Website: walmart
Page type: address-validator
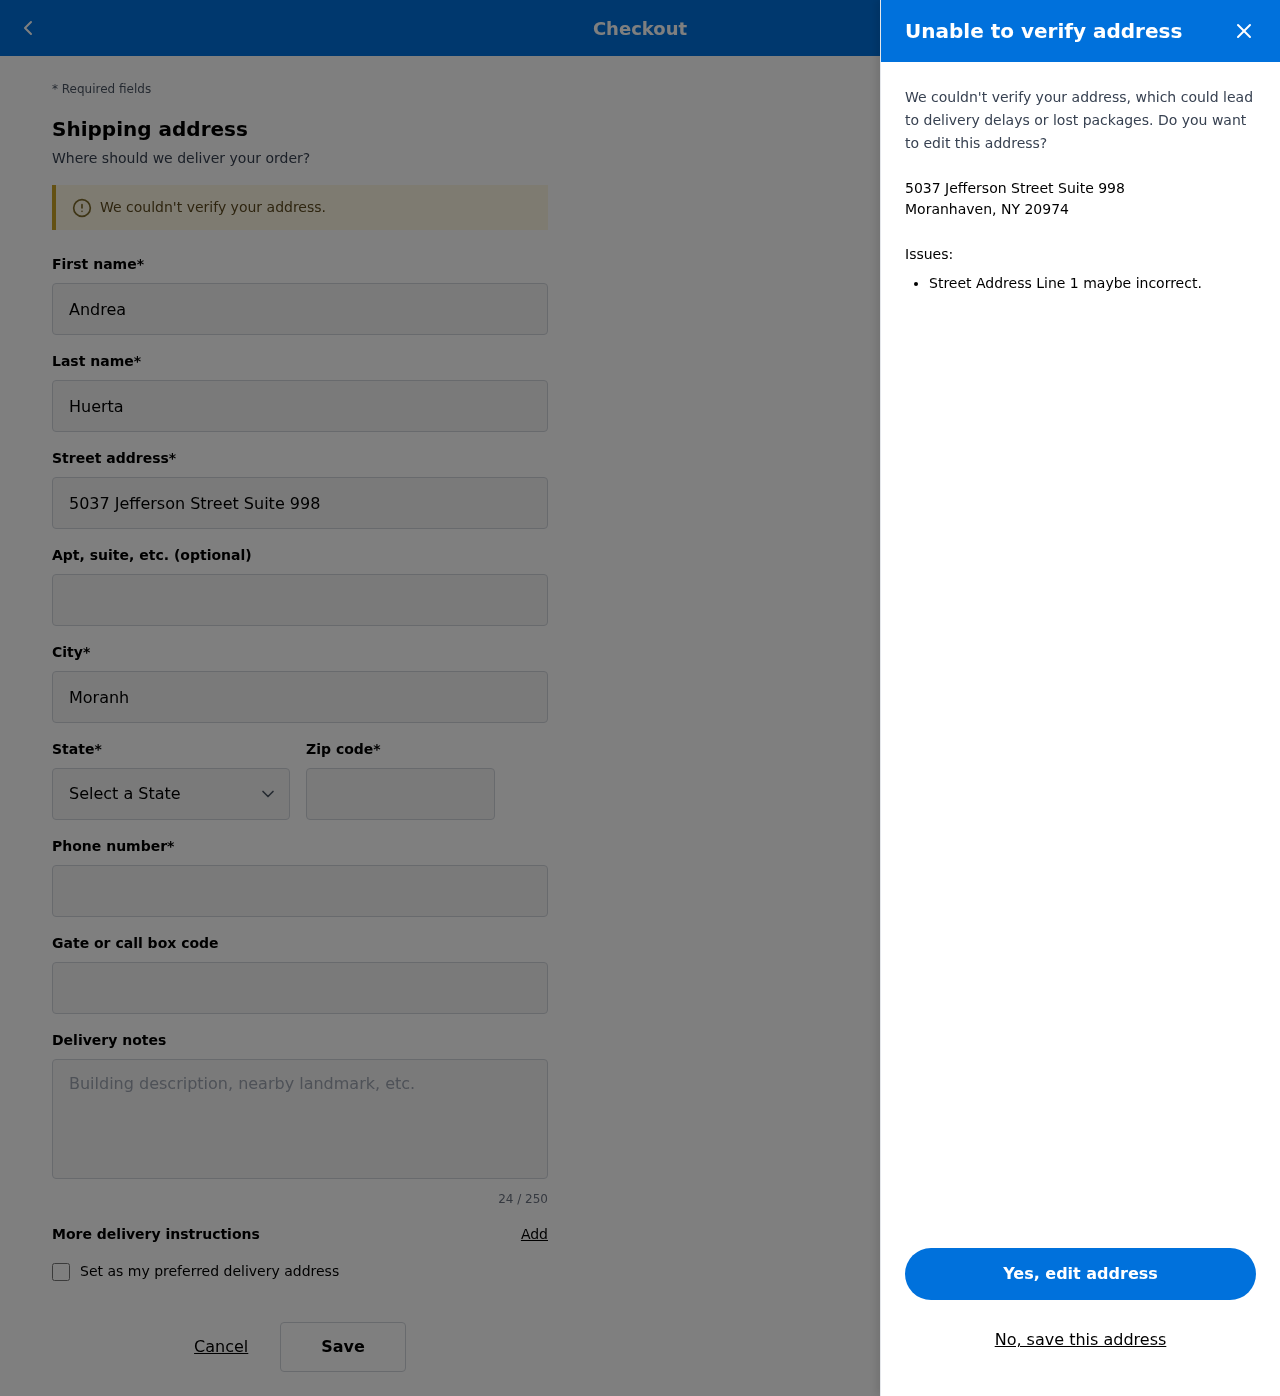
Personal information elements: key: PII_CITY_STATE_ZIP
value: Moranhaven, NY 20974
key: PII_DELIVERY_INSTRUCTIONS
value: Place behind screen door
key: PII_STATE_ABBR
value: NY
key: PII_STREET
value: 5037 Jefferson Street Suite 998
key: PII_FIRSTNAME
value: Andrea
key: PII_LASTNAME
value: Huerta
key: PII_CITY
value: Moranhaven
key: PII_POSTCODE
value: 20974
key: PII_PHONE
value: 9309096088
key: PII_SECURITY_CODE
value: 23436